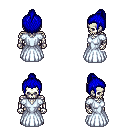
a pixel art fantasy rpg character, male body template, skeleton, underdress, gold greaves, blue short topknot hairstyle, black slippers, four views (front, back, left, right), 2x2 character sprite sheet, small pixel art, hard edges, no anti-aliasing